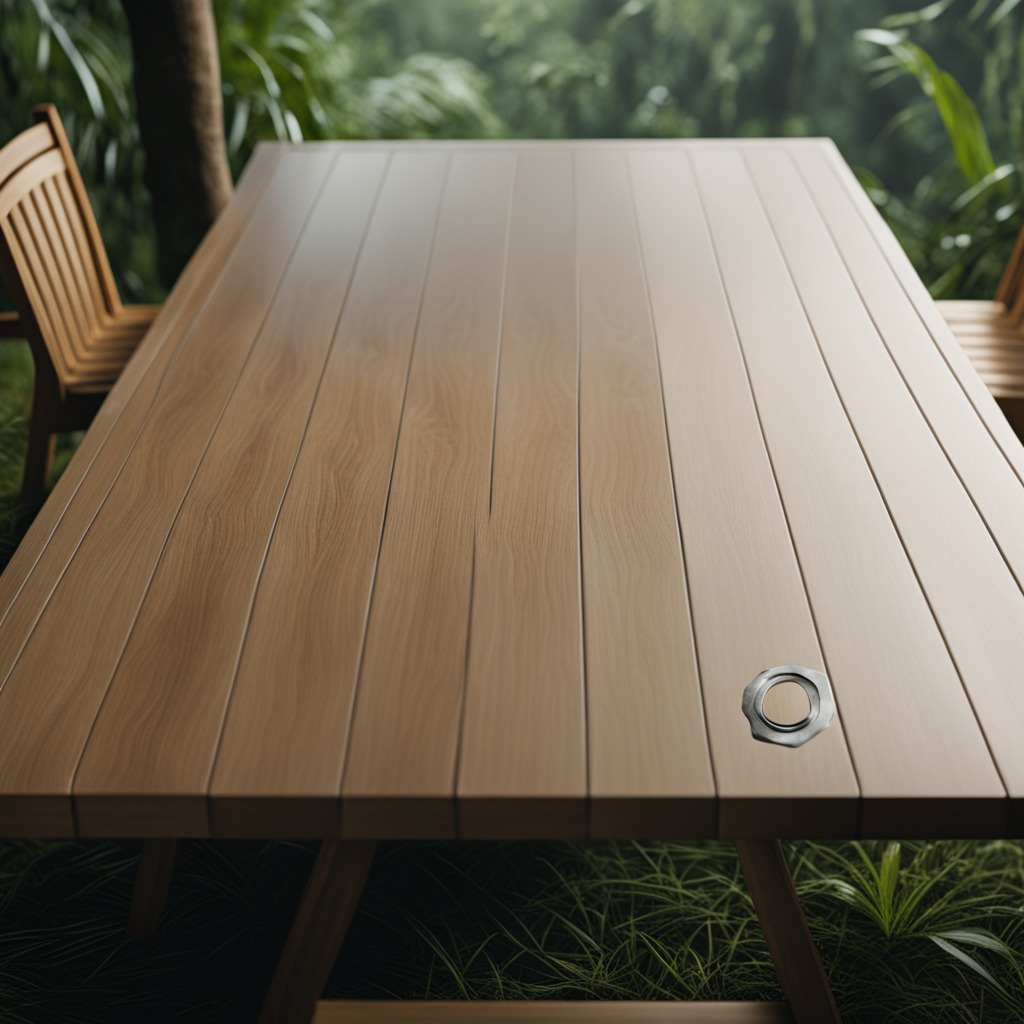
A metal nut is lying on a wooden table inside a jungle field workshop tent humid ambient light worn but